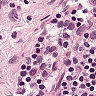
Metastatic tissue present: yes